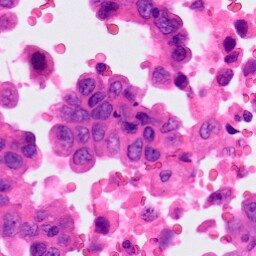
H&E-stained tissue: Lung